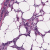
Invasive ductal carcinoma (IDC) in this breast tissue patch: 1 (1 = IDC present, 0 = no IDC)